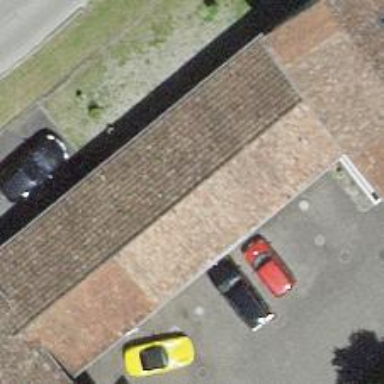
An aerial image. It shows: Car repair shop.